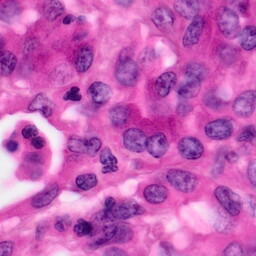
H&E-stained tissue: Pancreatic